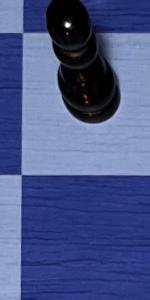
Label: Empty